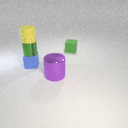
small blue rubber cube below small green metal cylinder